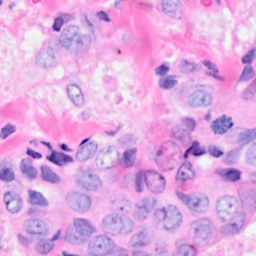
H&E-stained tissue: Breast